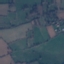
Land use / land cover: Pasture